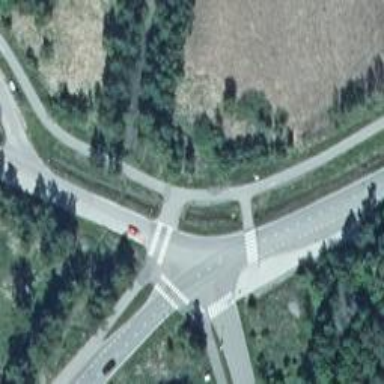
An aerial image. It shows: Uncontrolled zebra crossing.